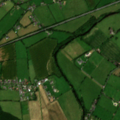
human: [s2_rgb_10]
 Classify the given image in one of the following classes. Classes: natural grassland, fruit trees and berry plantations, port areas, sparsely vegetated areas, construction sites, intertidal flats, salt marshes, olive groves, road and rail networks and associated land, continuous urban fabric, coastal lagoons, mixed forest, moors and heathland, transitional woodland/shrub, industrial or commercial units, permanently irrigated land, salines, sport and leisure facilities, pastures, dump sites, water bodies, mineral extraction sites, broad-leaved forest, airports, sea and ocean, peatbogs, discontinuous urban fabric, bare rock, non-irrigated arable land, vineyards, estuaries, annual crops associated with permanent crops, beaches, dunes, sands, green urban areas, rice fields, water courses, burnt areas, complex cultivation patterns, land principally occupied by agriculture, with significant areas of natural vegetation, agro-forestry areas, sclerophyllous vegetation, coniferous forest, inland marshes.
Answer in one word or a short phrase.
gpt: pastures